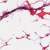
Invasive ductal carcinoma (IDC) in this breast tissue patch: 0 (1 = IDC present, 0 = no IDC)